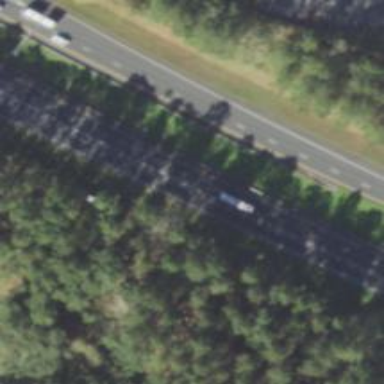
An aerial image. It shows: Asphalt motorway.